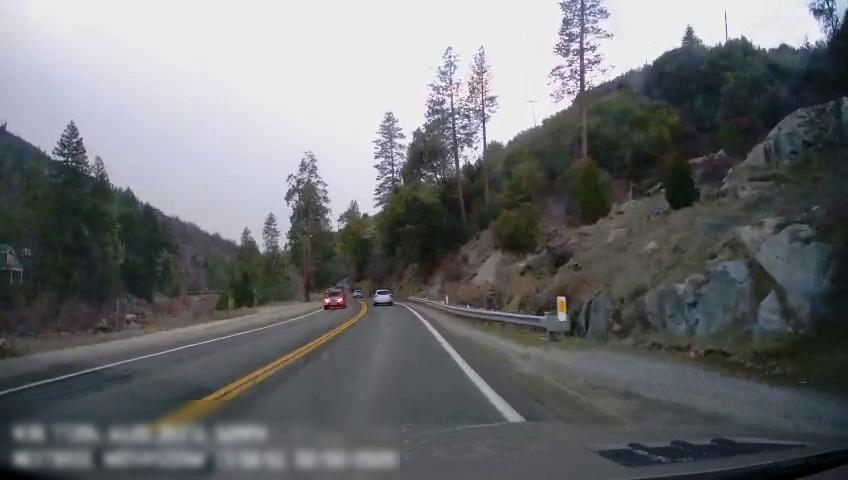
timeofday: Day
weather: Cloudy
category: Drivable Space
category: Vehicles | Car
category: Vehicles | SUV
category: Vehicles | SUV
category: Lanes | Current Lane
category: Lanes | Current Lane
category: Lanes | Opposite Lane